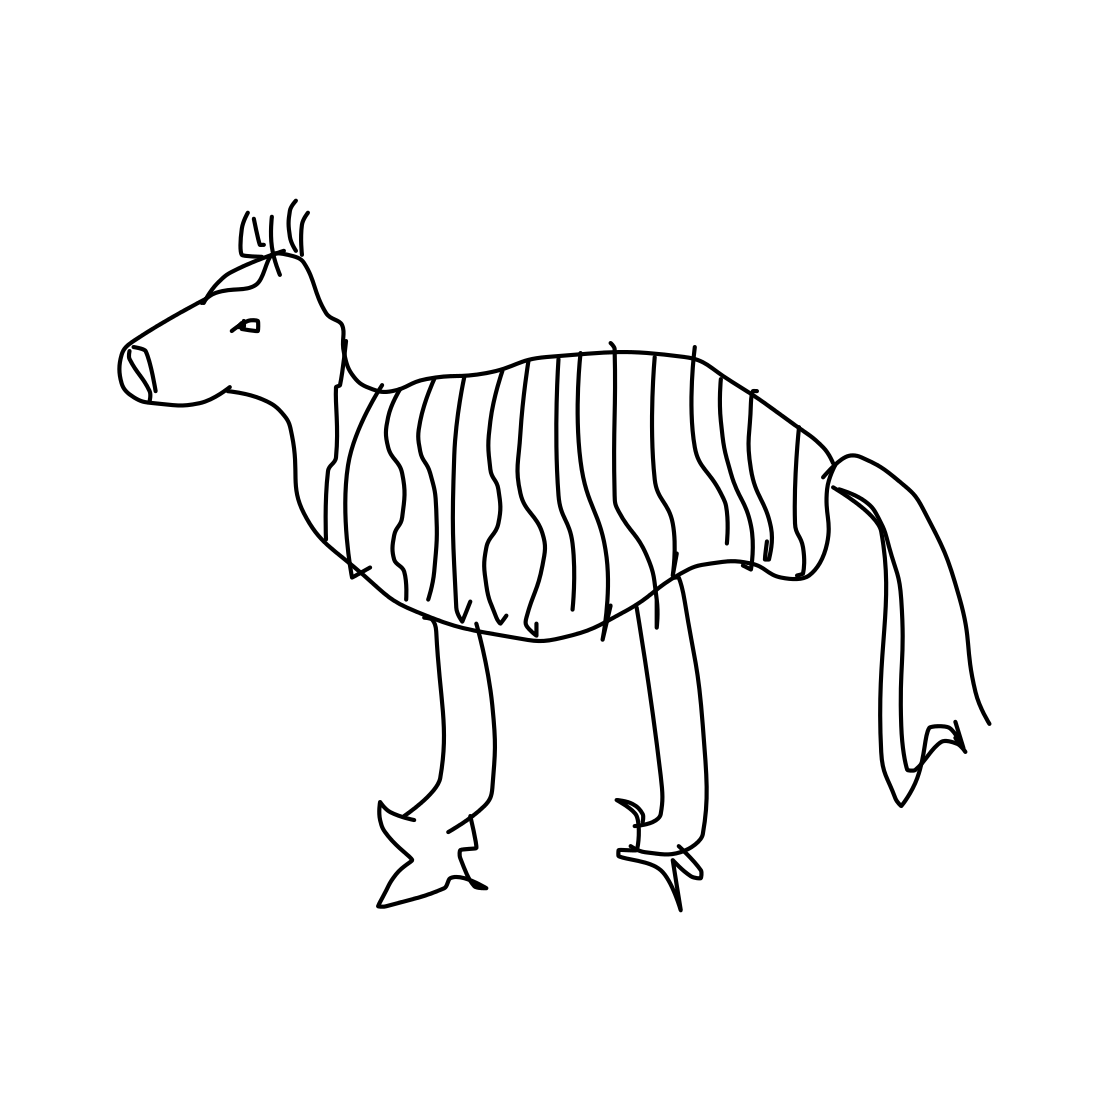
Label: zebra